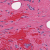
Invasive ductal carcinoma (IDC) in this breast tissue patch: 0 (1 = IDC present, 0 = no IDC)